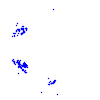
Particle: pion